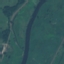
Land use / land cover class: River